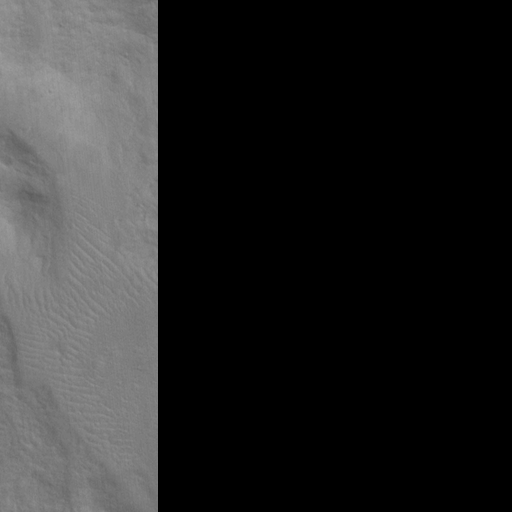
Classes present: Background, Cone